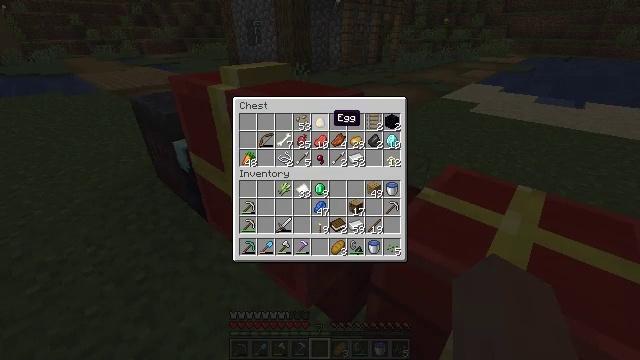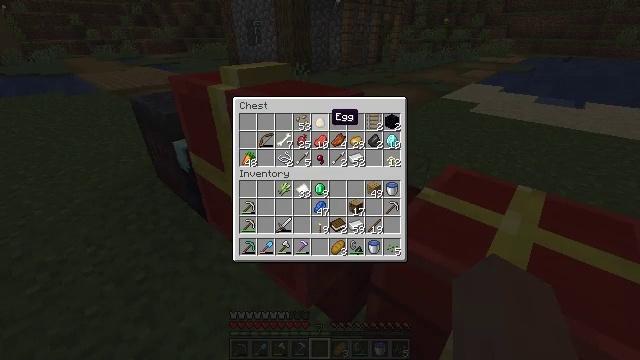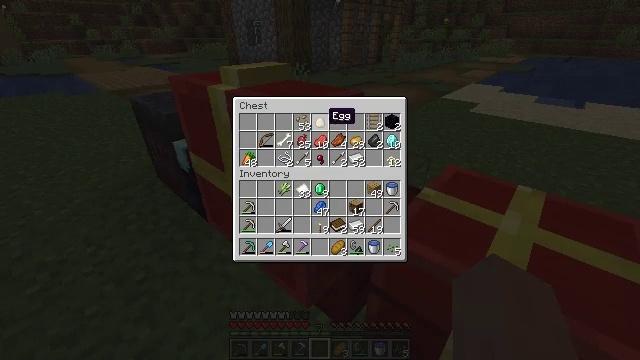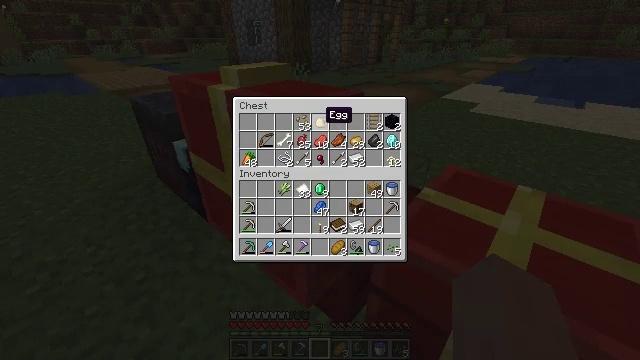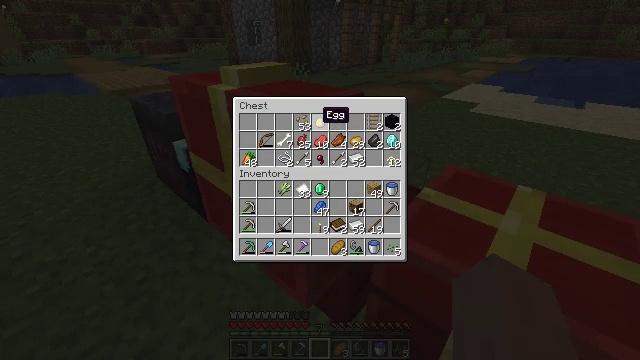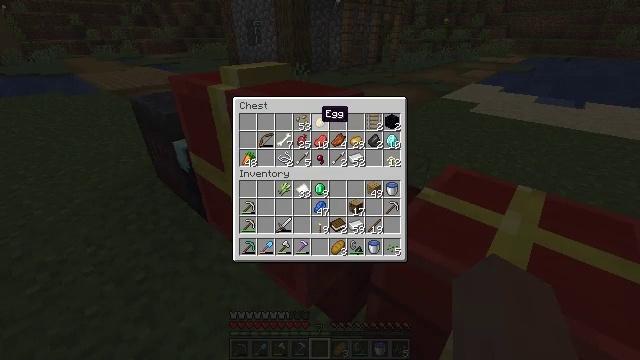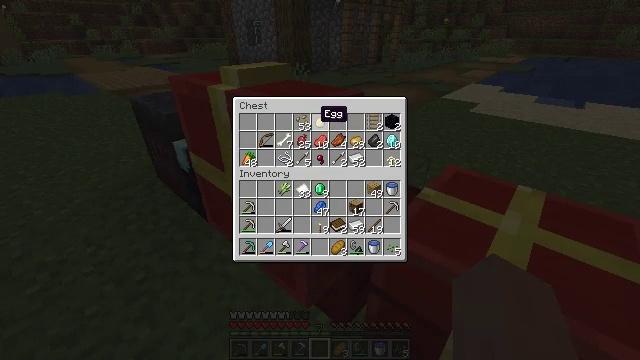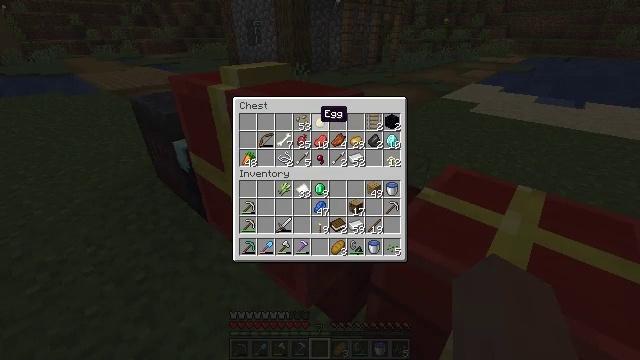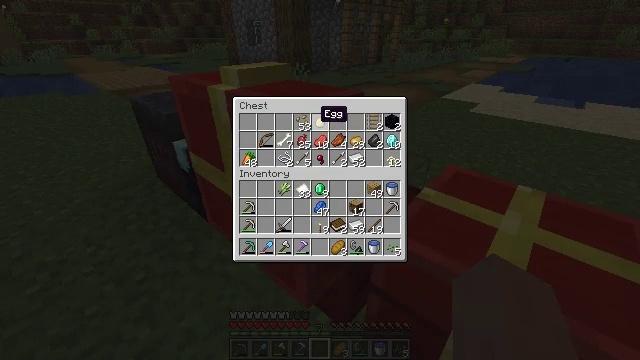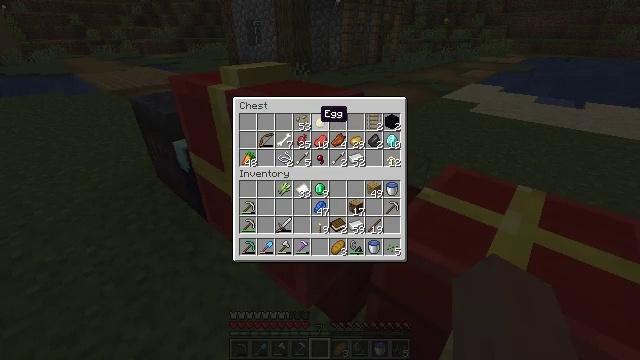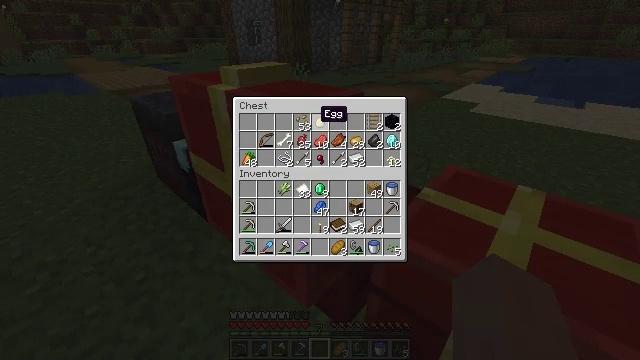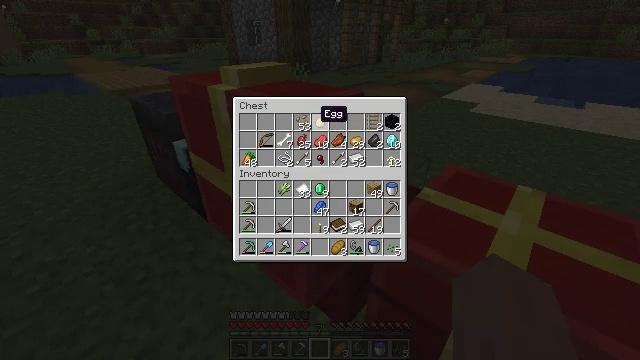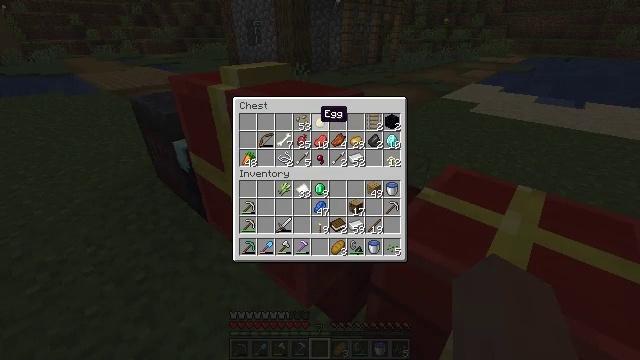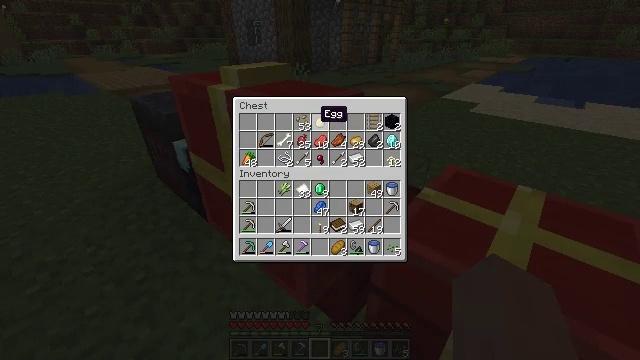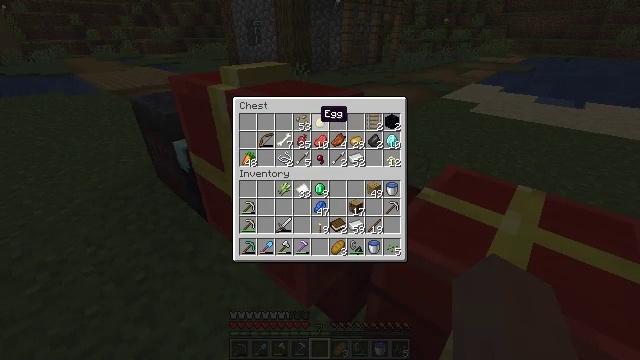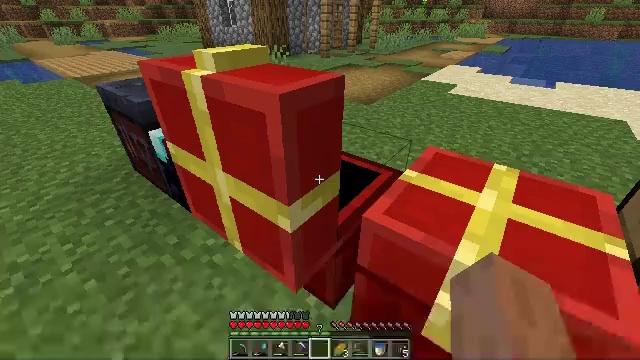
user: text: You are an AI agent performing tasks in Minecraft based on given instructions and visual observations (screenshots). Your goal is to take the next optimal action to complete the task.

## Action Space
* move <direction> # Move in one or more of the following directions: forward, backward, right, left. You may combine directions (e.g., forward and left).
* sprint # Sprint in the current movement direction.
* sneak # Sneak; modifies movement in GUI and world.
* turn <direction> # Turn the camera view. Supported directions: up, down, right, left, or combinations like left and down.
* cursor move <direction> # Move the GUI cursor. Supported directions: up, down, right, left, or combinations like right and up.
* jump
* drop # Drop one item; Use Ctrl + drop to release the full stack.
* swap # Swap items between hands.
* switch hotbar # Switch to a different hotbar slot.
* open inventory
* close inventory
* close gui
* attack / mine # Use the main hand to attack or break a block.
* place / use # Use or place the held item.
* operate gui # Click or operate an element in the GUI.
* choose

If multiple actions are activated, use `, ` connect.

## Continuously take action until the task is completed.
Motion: motion action
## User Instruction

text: Craft a book.
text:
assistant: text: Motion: no_op
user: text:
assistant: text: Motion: no_op
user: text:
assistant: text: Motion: no_op
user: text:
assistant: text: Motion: no_op
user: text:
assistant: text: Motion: no_op
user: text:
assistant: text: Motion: no_op
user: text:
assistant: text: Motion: no_op
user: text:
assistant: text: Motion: no_op
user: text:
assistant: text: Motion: no_op
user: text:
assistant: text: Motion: no_op
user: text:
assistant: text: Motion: no_op
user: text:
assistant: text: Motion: no_op
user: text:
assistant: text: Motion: no_op
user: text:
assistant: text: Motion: no_op
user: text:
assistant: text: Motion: cursor move right and down
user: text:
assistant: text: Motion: turn right and down, close gui
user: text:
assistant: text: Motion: turn right and down
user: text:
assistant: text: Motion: turn right and down
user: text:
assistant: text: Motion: turn right and down, use / place
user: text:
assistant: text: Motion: use / place
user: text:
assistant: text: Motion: use / place
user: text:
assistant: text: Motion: use / place
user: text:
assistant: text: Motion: no_op
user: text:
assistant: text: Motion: open gui
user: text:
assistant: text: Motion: no_op
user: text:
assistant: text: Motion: cursor move up
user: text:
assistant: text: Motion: cursor move up
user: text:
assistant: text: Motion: no_op
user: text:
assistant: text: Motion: no_op
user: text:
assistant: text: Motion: no_op